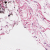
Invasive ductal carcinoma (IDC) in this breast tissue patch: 1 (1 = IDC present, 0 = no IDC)